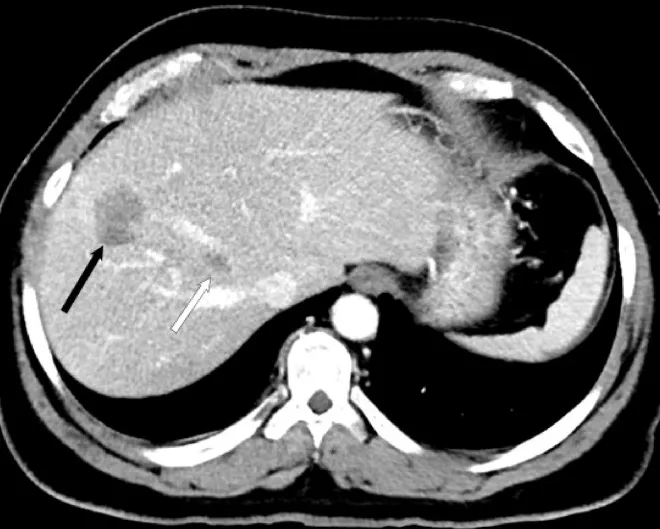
Patient 2: Preoperative contrast-enhanced CT shows new metastasis of the right lobe of the liver (Black arrow). The RFA treated old lesion is marked with a white arrow.
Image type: radiology (ct)